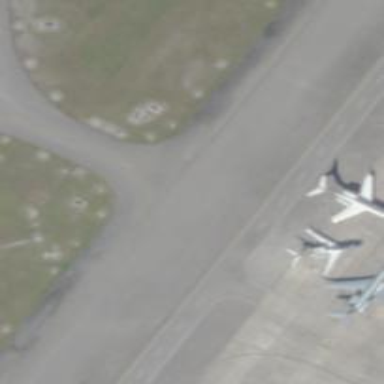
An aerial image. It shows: Image of taxiway at airport.